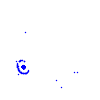
Particle: electron